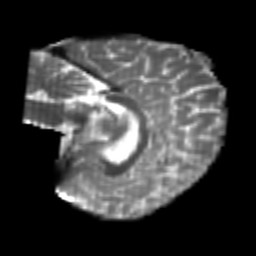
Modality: T2w
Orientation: sagittal
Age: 21
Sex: female
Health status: healthy
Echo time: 0.074 s